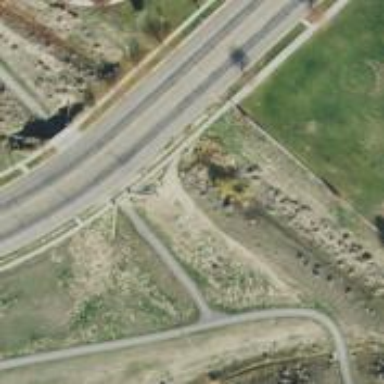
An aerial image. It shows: Cycleway.